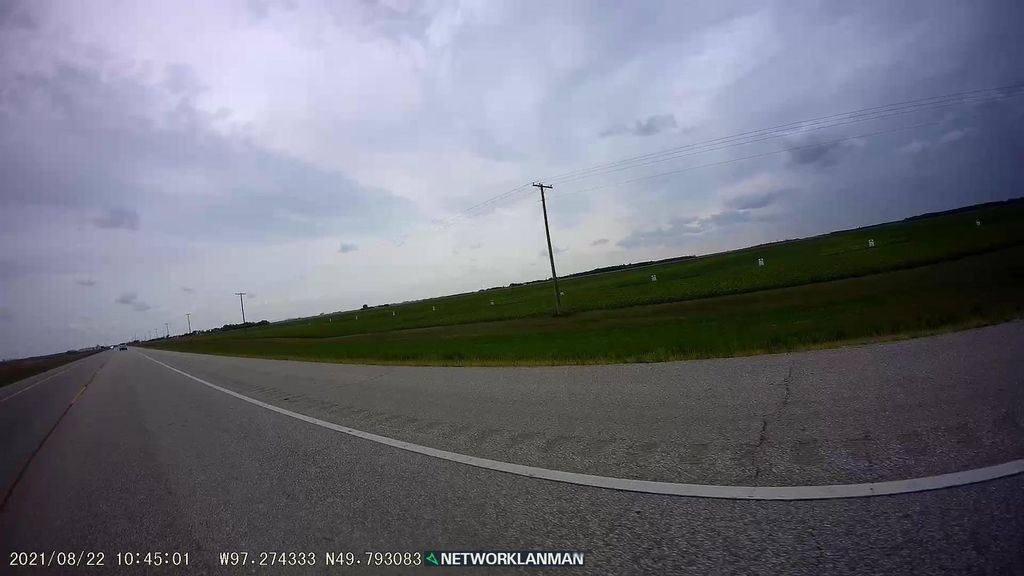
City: winnipeg